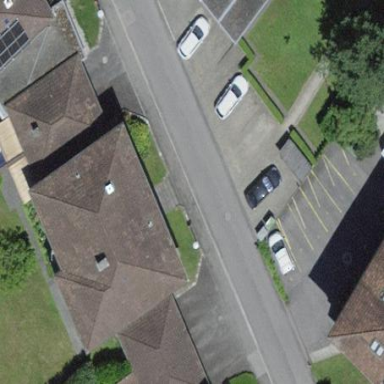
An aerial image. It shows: Hipped roof on residential building.